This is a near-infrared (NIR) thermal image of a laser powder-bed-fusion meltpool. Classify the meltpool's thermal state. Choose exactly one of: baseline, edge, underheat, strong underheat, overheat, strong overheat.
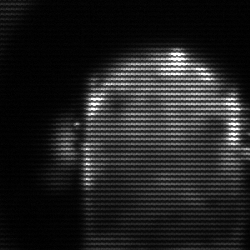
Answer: baseline